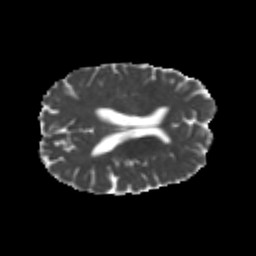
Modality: MD
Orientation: axial
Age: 22
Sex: male
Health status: healthy
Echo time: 0.074 s